高三 · 逻辑题
阅读右边的流程图, 若输入 $a=6, b=1$, 则输出的结果是 ( )

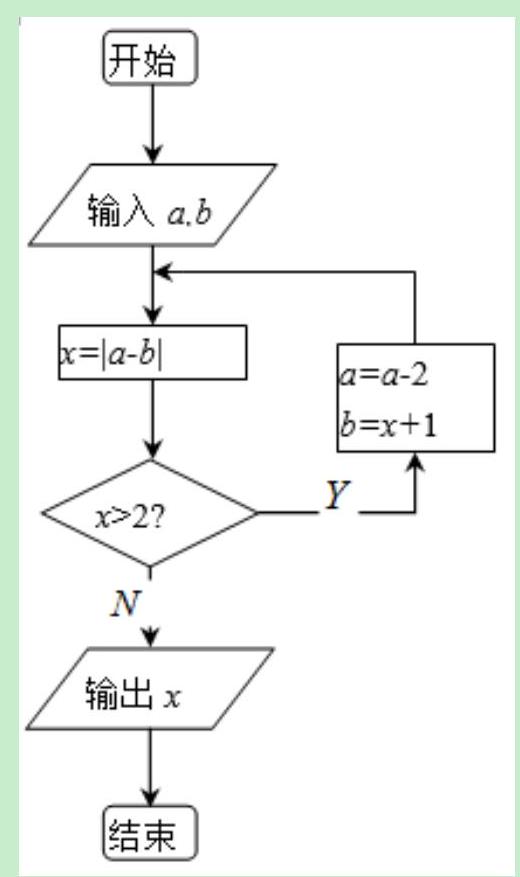
A. 2
B. 4
C. 5
D. 6
答案: A
解析: 解答: 第一次 $x=\mathrm{a}-\mathrm{b}=5>2$, 循环后 $\mathrm{b}=6, \mathrm{a}=4$, 此时 $x=\mathrm{b}-\mathrm{a}=2,2>2$ 不成立, 故输出 $x=2$,故 A

分析: 本题主要考查了程序框图的三种基本逻辑结构的应用, 解决问题的关键是根据所给程序框图的原理进行计算即可.